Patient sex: M
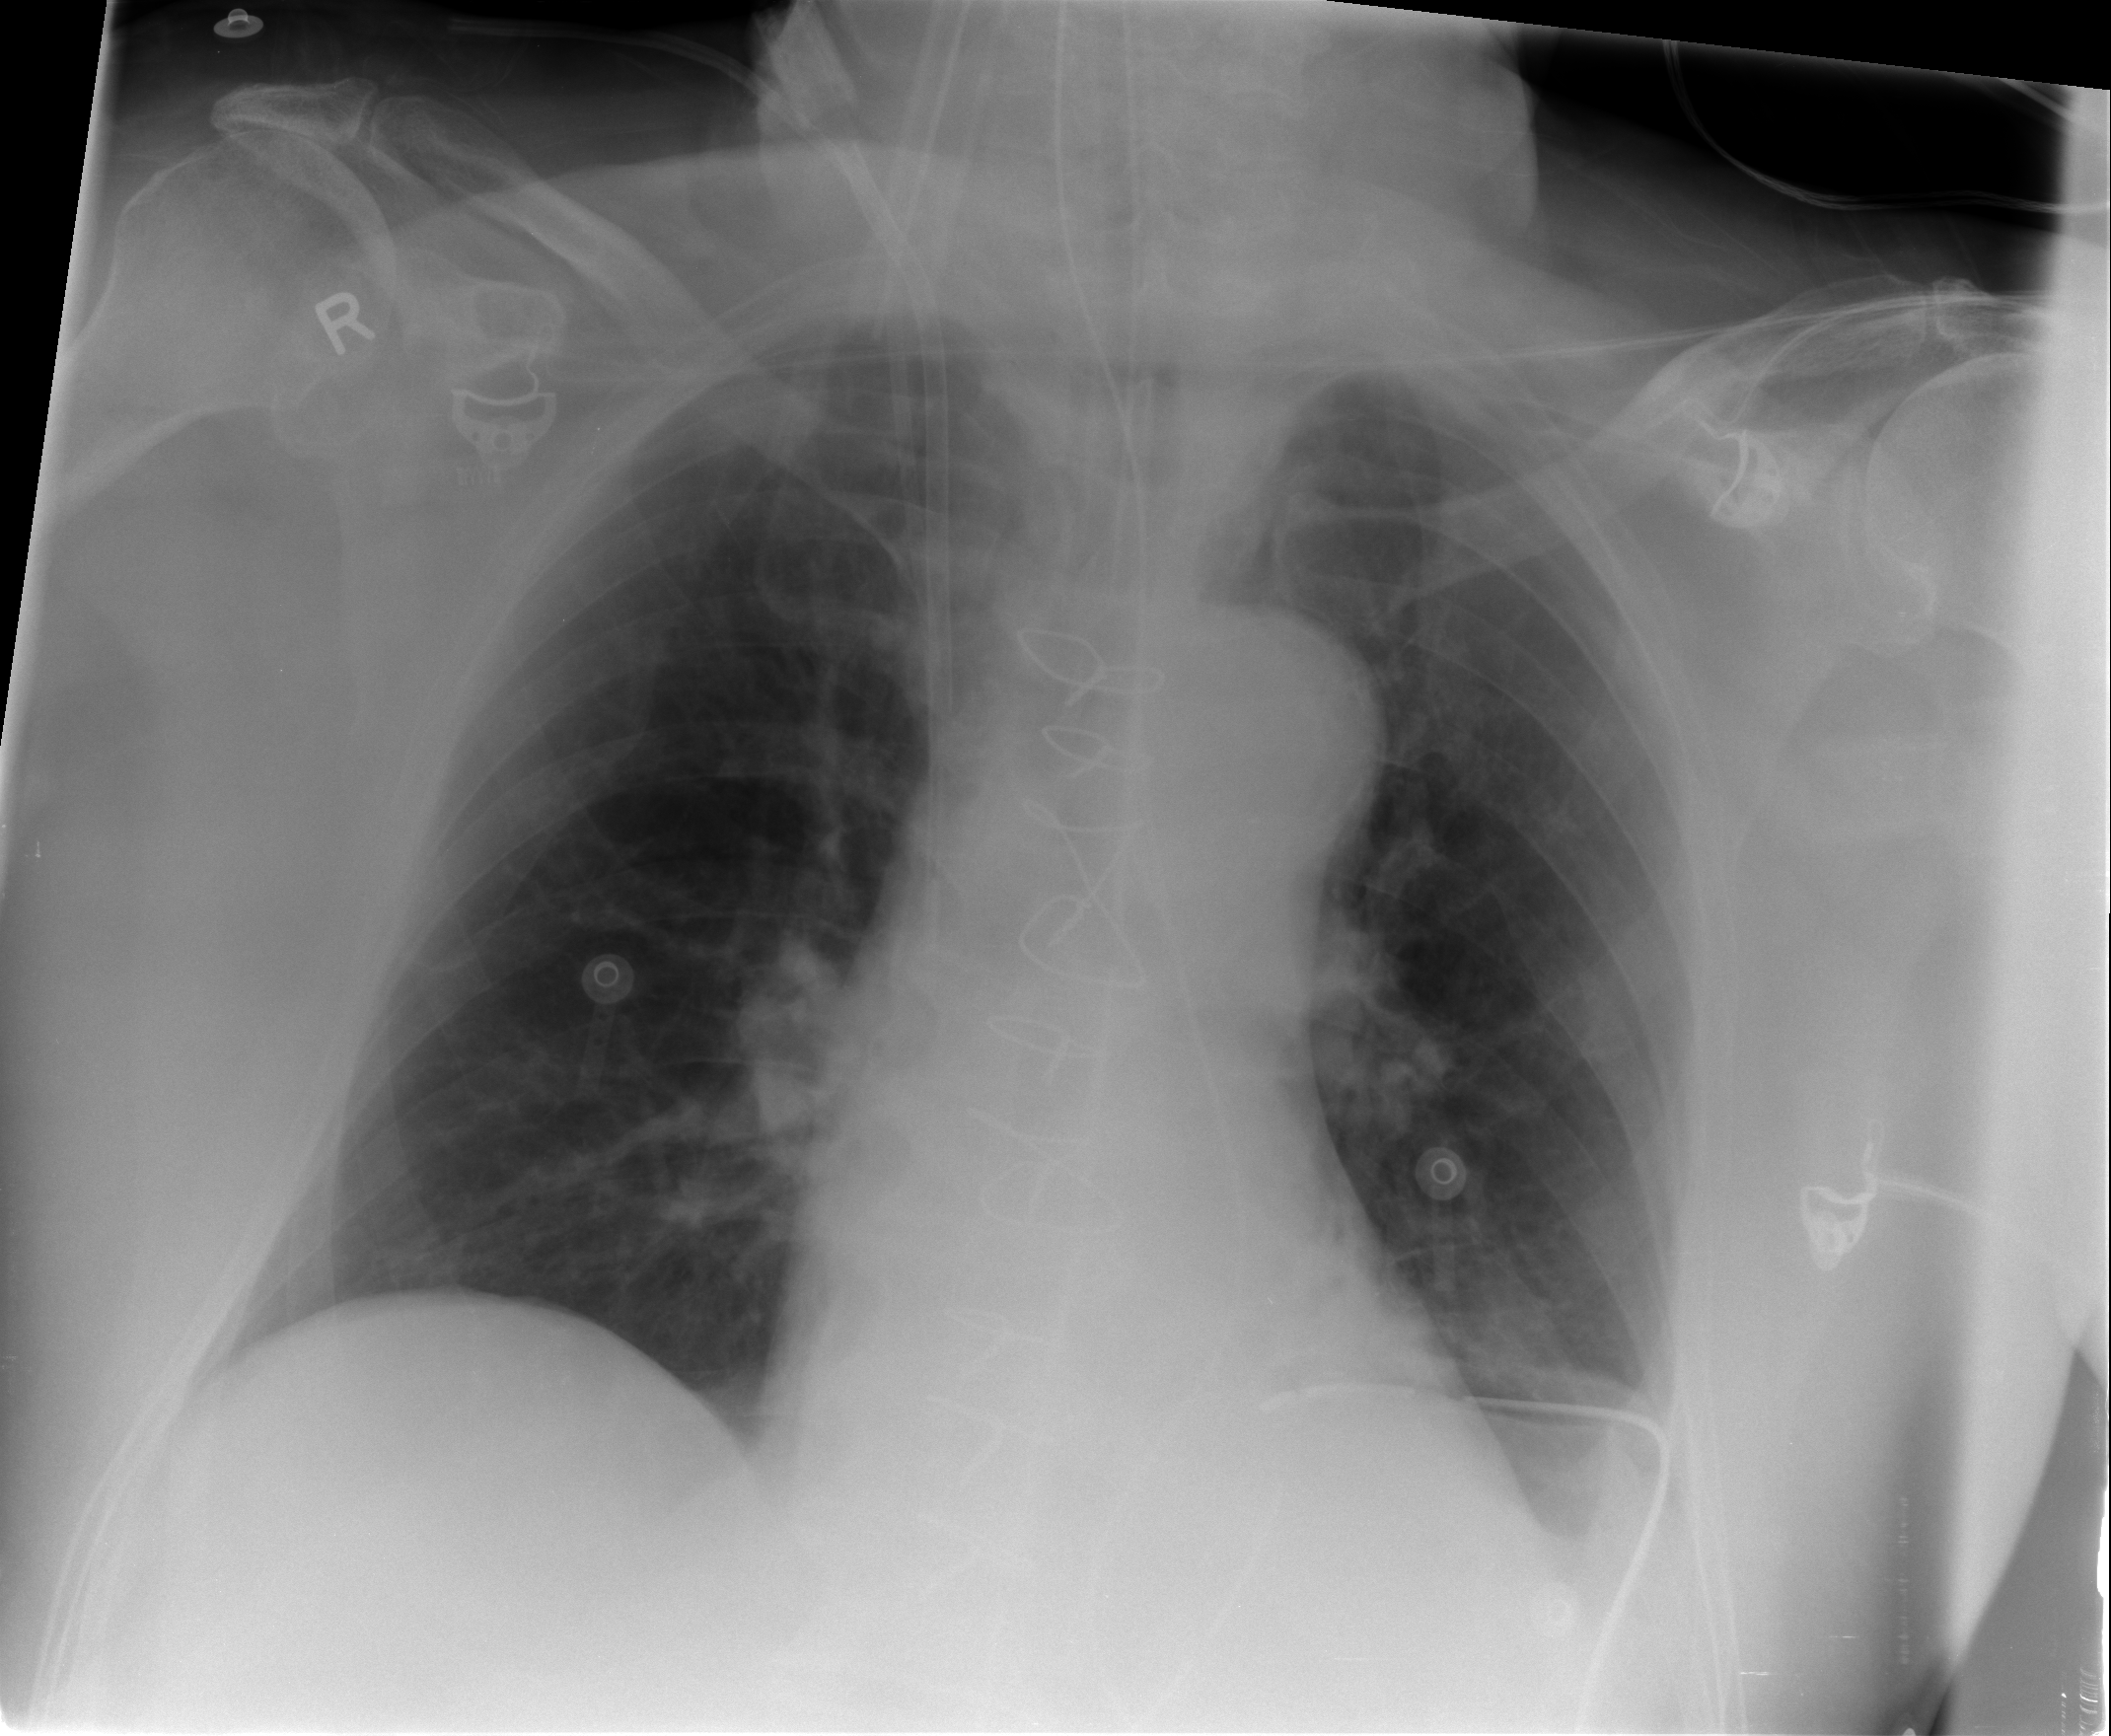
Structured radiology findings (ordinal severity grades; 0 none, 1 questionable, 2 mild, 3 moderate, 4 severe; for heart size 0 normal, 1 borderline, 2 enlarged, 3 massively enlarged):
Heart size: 0
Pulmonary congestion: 0
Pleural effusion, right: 0
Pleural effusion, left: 2
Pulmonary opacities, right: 0
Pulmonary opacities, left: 0
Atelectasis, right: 0
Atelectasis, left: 2